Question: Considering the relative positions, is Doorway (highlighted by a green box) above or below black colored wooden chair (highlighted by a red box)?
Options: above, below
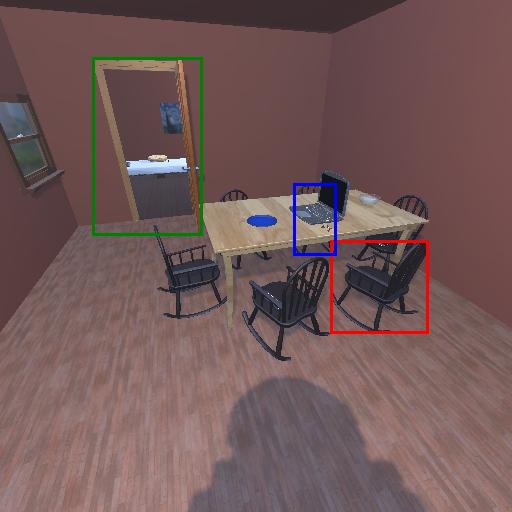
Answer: above